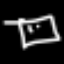
Label: square